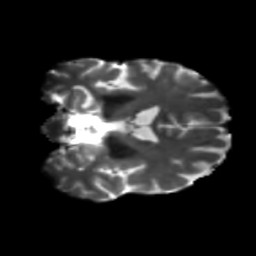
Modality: T2w
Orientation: coronal
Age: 54
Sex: male
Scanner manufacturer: siemens
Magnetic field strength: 3 T
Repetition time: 5.25 s
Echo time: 0.08 s